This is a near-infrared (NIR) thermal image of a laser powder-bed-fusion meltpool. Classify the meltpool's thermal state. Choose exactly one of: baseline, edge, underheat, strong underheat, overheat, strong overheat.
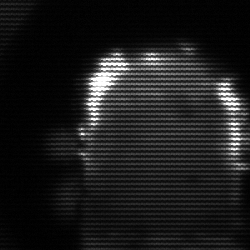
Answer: baseline